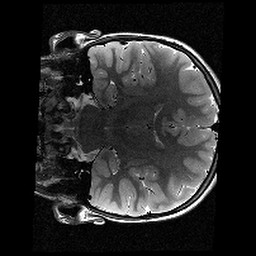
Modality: T2w
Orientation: coronal
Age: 12
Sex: female
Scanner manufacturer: siemens
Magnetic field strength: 3 T
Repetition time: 9.23 s
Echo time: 0.067 s